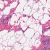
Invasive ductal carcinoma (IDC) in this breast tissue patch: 0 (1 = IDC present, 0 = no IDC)